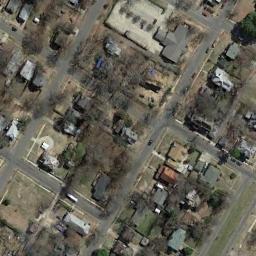
Label: residential